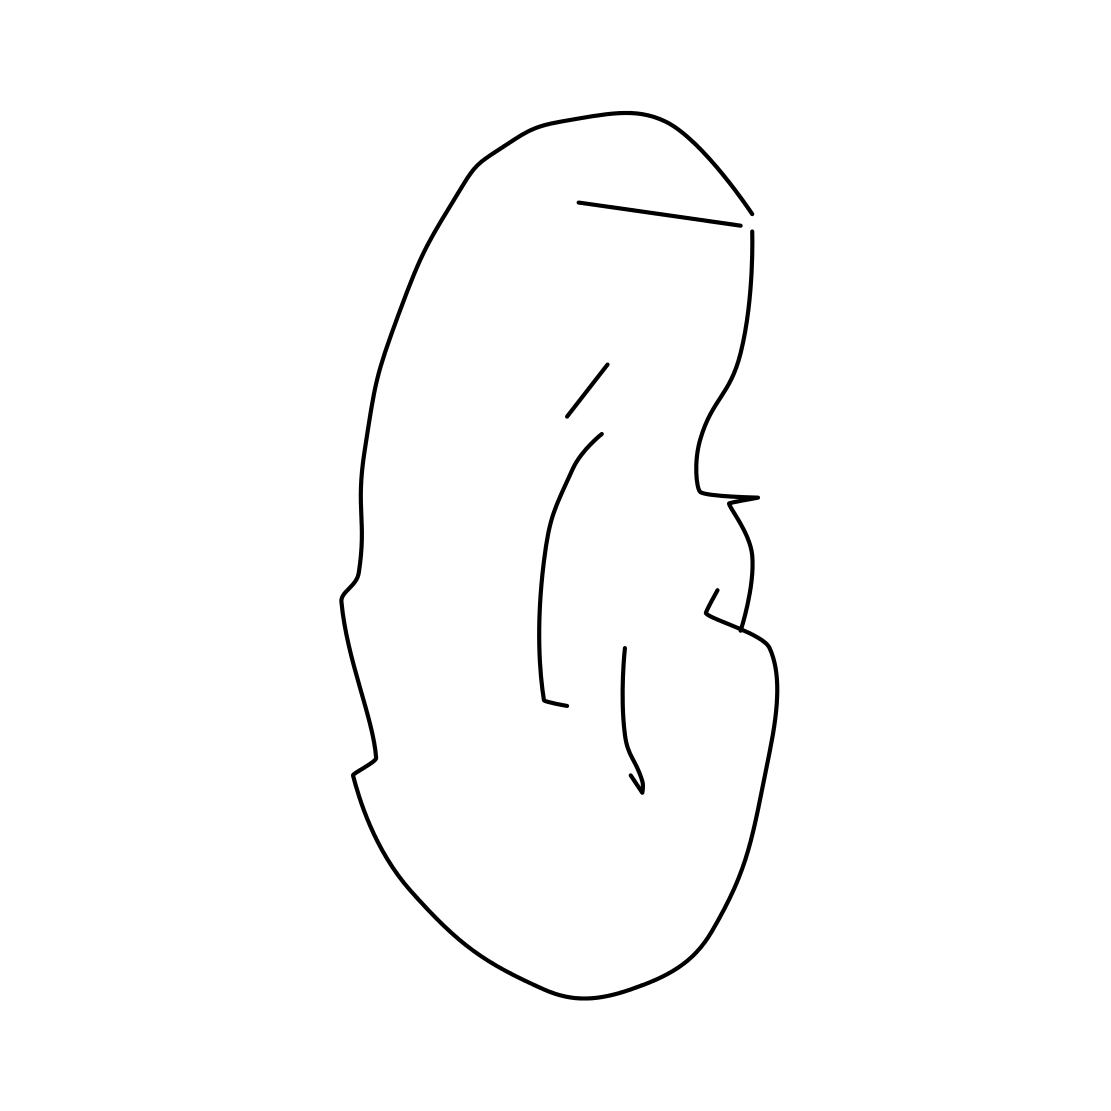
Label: ear